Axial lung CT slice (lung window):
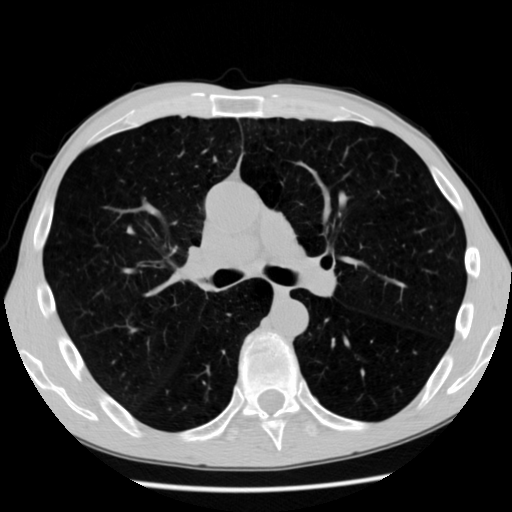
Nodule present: no